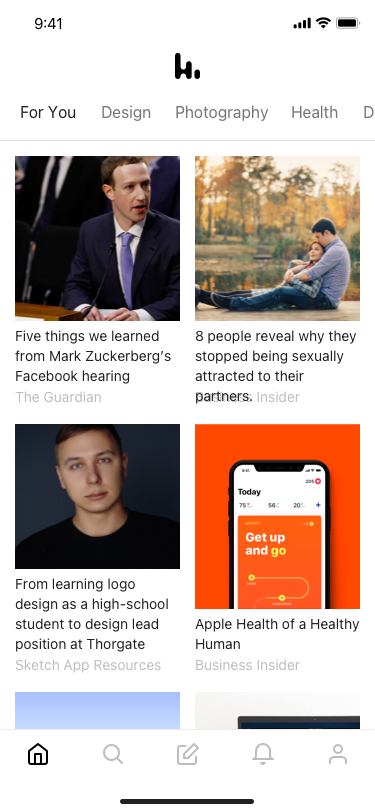
Text in this UI design:
Business Insider
Apple Health of a Healthy Human
Sketch App Resources
From learning logo design as a high-school student to design lead position at Thorgate
Business Insider
8 people reveal why they stopped being sexually attracted to their partners.
The Guardian
Five things we learned from Mark Zuckerberg’s Facebook hearing
For You
Design
Photography
Health
Dramas